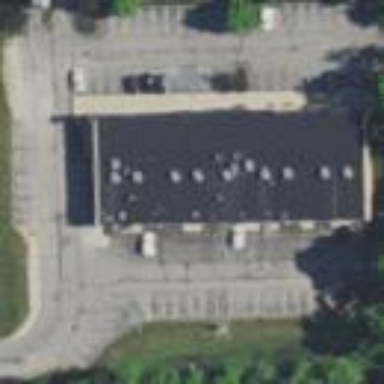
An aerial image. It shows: Parking area.